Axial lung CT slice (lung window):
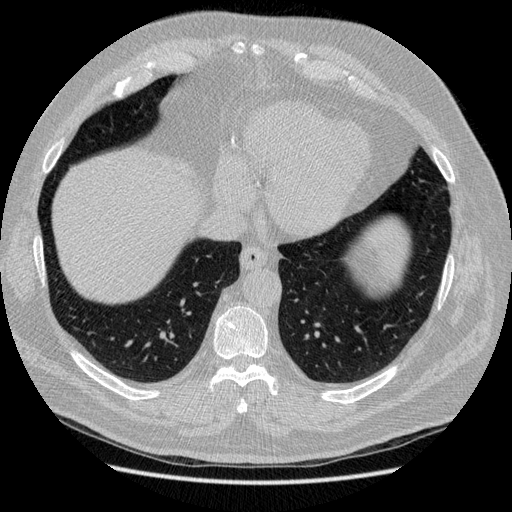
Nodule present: no